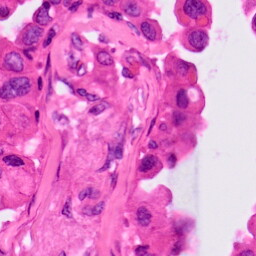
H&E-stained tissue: Lung